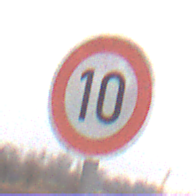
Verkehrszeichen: Geschwindigkeit10
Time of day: Midday
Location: Outdoor (RoadRail)
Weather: Overcast
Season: NotSpecified
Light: Natural